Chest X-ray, AP view. Patient: 35 years old, sex M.
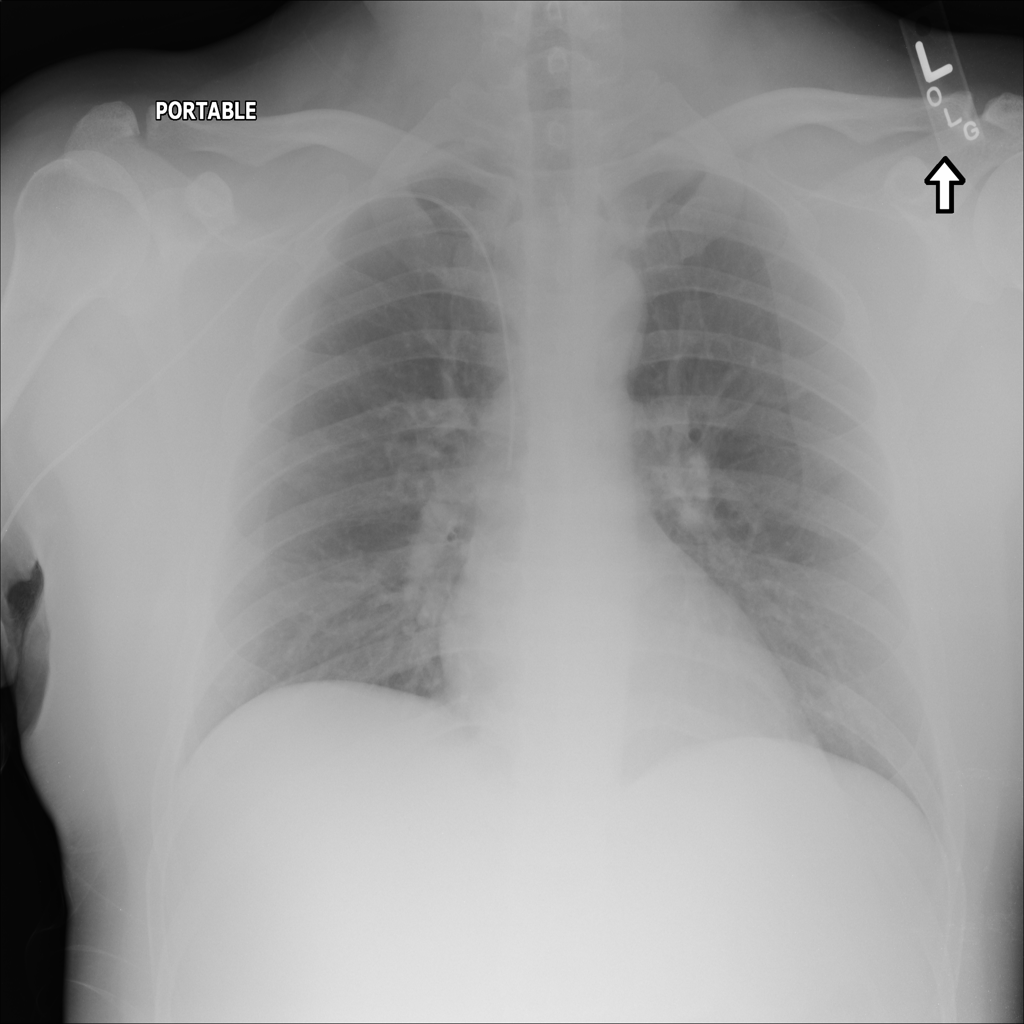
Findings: No Finding